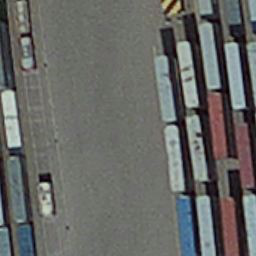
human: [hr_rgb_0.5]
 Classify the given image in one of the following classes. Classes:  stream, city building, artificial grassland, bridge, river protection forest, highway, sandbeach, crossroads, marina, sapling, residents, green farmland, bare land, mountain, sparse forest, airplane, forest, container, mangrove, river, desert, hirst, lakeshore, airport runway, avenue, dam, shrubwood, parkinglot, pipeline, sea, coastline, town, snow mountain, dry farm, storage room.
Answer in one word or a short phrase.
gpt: container